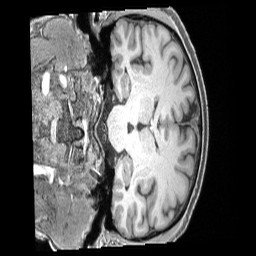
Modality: T1w
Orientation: coronal
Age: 49
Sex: male
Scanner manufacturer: siemens
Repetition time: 2.4 s
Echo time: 0.00231 s